Question: Given the first 8 numbers in the nine-square grid, calculate the smallest positive integer such that the sum of this number plus all previous numbers is an integer multiple of 20
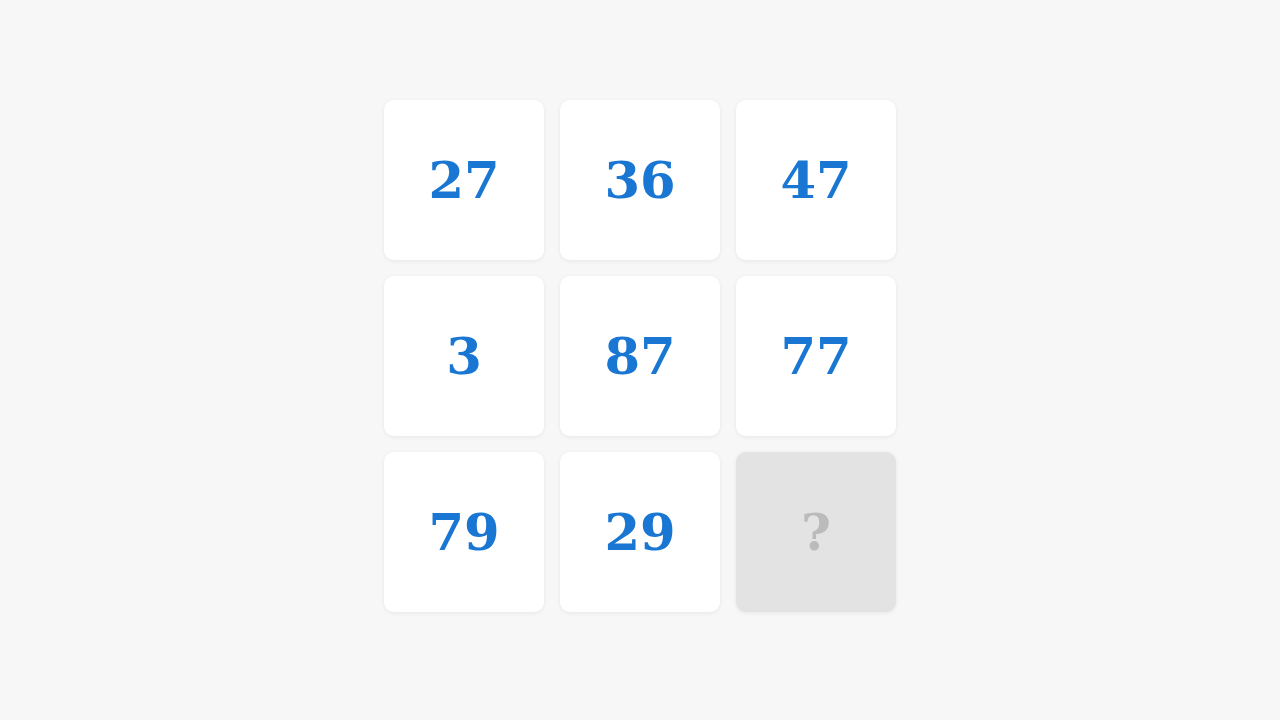
Answer: 15